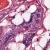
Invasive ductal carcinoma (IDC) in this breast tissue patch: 0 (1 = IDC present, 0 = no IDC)